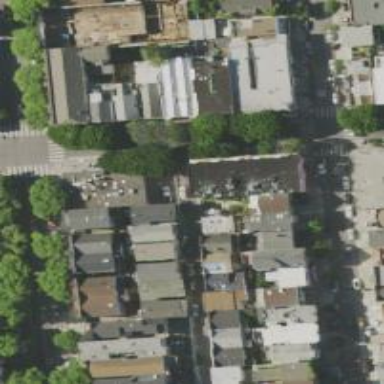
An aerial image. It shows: Alley classified as service road.